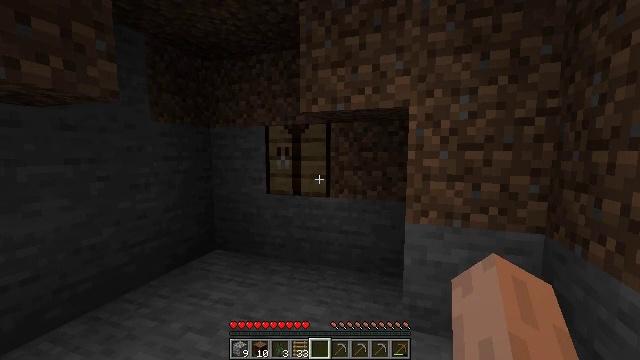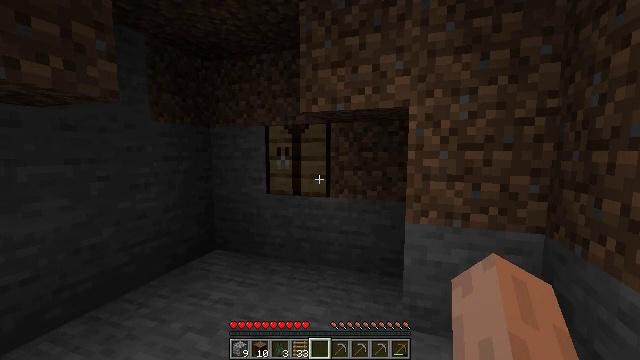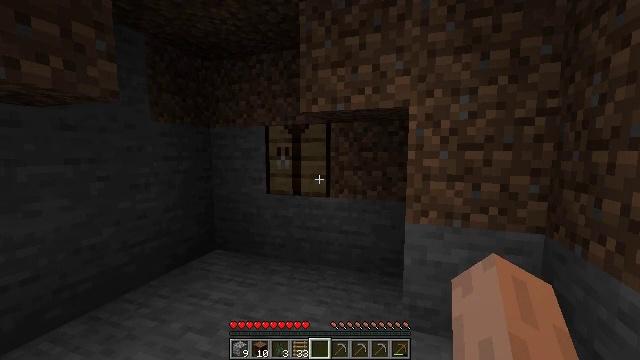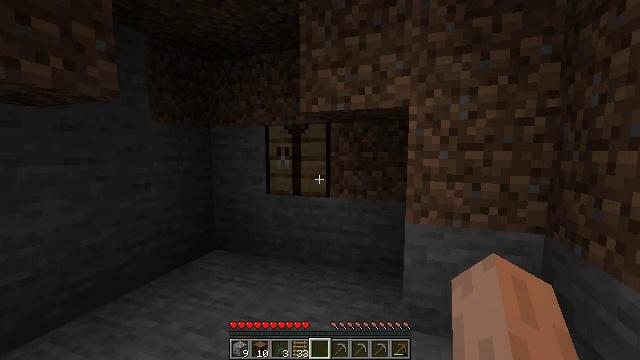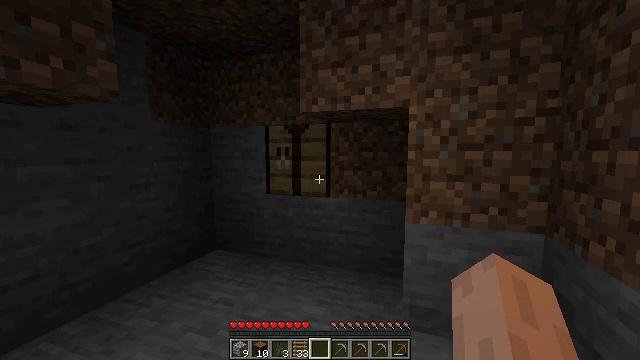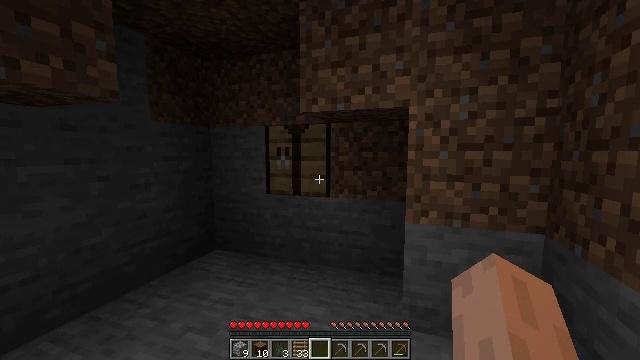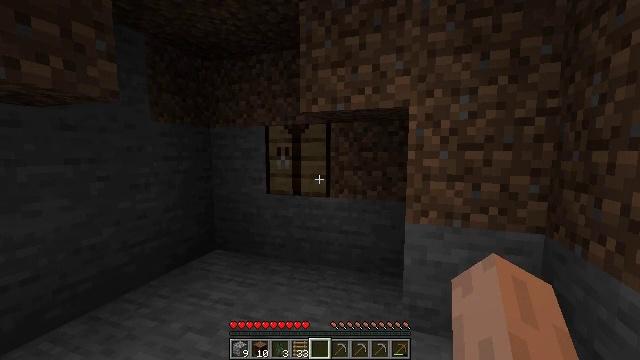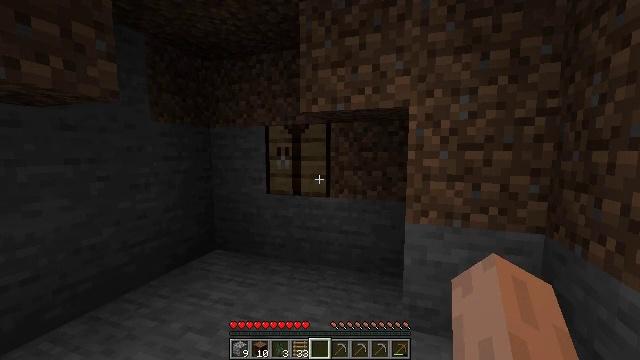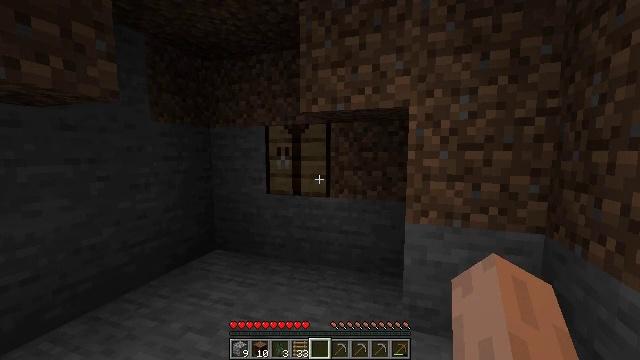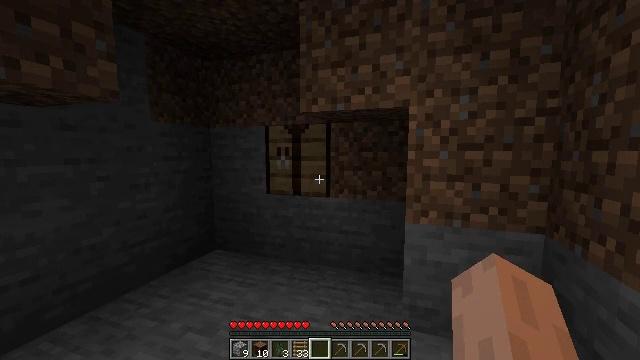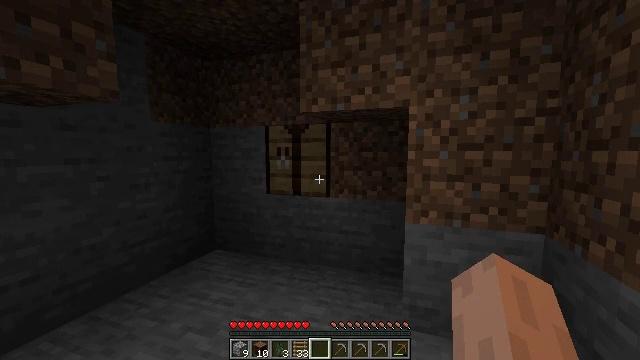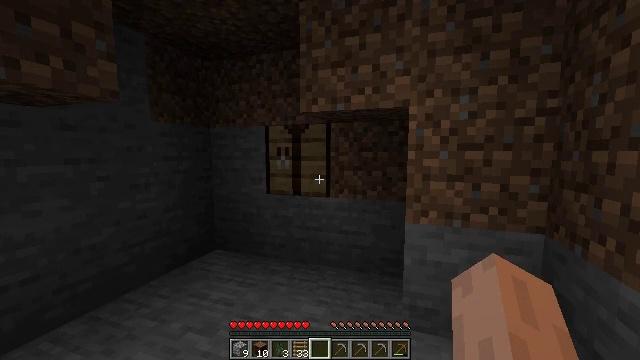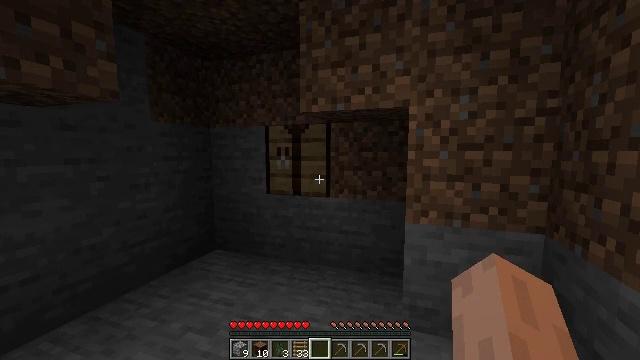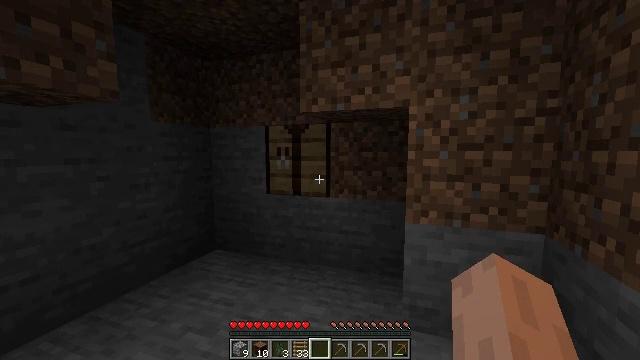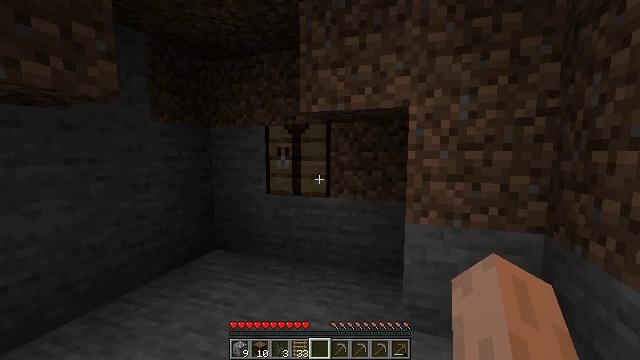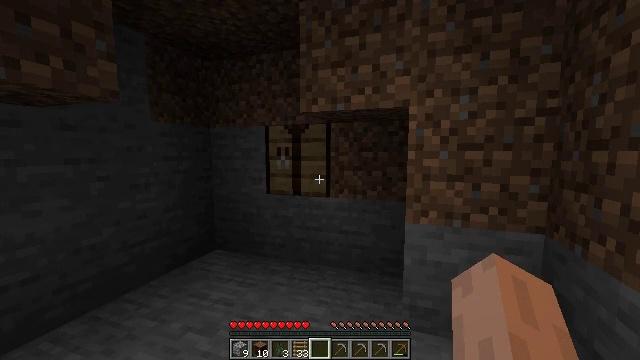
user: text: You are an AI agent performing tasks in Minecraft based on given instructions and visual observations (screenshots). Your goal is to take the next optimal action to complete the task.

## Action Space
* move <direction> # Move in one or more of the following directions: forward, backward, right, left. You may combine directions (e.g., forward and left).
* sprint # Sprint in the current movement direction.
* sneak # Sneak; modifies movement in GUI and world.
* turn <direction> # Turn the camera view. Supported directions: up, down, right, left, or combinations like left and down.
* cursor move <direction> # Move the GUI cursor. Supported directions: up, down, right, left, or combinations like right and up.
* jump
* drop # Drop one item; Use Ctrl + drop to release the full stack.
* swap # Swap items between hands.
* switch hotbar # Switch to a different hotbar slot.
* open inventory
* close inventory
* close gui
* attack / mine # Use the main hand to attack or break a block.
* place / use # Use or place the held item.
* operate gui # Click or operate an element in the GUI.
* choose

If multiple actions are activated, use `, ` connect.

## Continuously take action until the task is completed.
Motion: motion action
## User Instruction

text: Get spruce planks by crafting them from logs.
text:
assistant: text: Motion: no_op
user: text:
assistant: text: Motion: no_op
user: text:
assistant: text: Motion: no_op
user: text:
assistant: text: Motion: no_op
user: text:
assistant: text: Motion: no_op
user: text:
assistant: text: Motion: no_op
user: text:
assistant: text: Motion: no_op
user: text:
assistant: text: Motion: no_op
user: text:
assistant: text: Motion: no_op
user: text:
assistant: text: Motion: no_op
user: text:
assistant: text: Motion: no_op
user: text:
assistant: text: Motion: no_op
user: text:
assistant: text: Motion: no_op
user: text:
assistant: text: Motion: no_op
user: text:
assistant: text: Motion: no_op
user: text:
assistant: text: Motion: no_op
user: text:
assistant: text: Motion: no_op
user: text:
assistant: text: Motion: no_op
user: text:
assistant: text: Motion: no_op
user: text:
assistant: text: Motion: no_op
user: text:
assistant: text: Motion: no_op
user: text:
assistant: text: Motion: no_op
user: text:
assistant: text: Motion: no_op
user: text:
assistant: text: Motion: no_op
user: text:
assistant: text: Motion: no_op
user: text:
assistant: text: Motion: no_op
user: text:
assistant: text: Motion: no_op
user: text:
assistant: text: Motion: no_op
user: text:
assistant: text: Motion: no_op
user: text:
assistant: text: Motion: no_op